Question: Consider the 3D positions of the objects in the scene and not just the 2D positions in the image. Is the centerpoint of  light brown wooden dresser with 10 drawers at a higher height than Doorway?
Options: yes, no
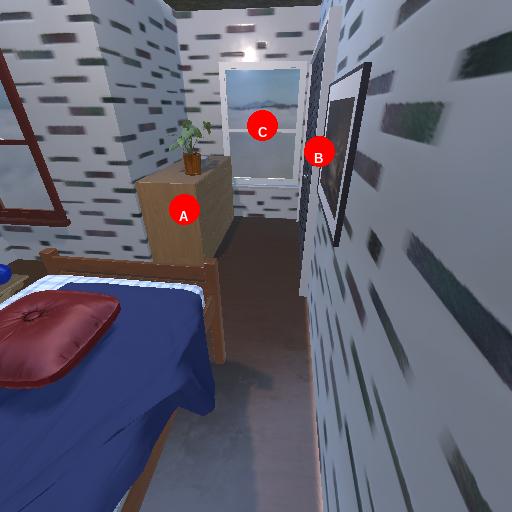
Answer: yes